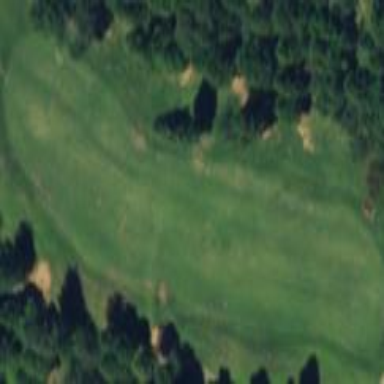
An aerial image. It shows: Scenic golf fairway.